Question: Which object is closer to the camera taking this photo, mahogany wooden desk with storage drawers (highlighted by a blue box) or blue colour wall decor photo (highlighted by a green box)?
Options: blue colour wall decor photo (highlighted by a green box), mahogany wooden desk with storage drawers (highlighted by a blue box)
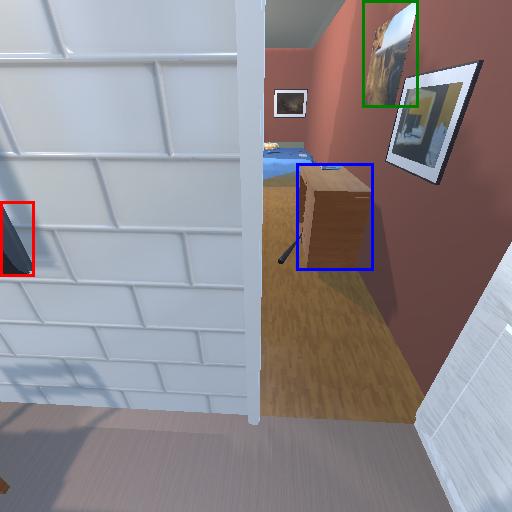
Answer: blue colour wall decor photo (highlighted by a green box)